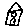
Label: house